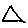
Label: triangle